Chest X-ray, AP view. Patient: 72 years old, sex M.
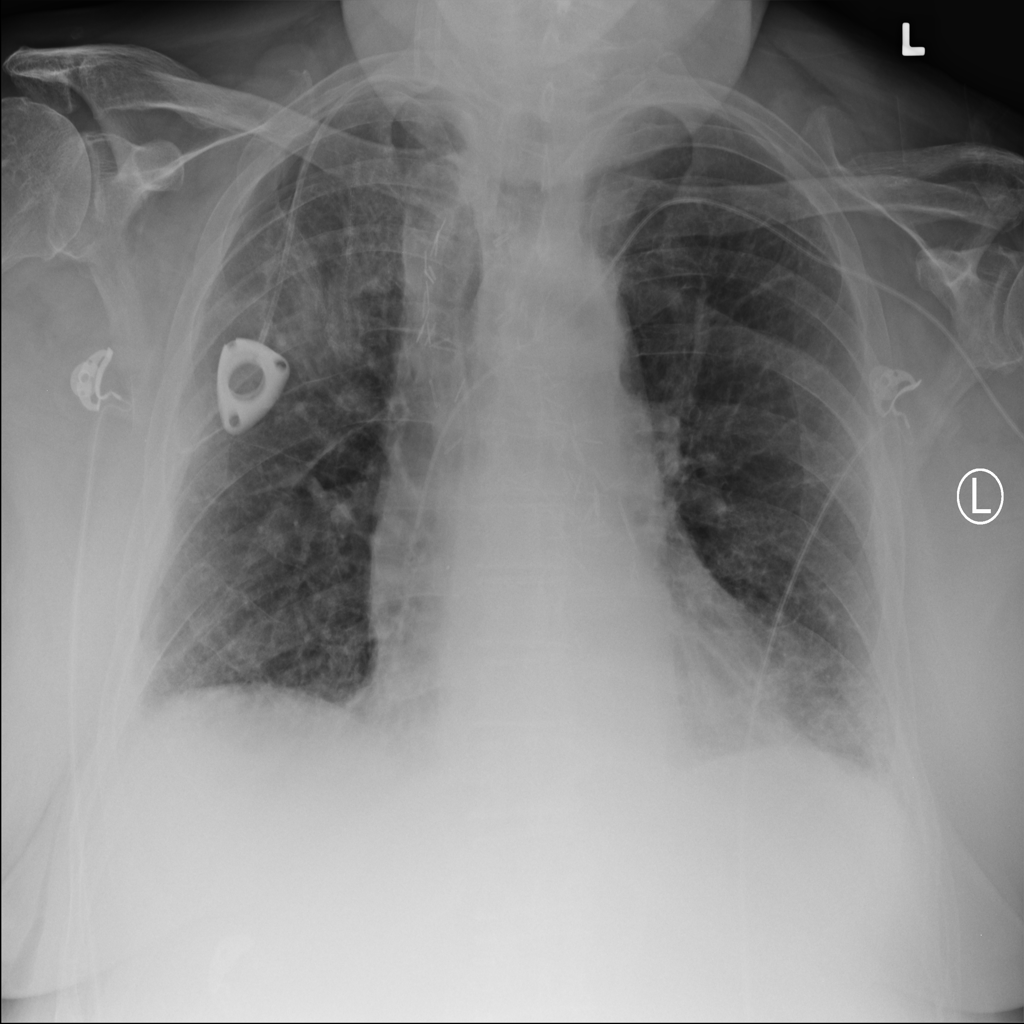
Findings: Pneumothorax